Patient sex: M
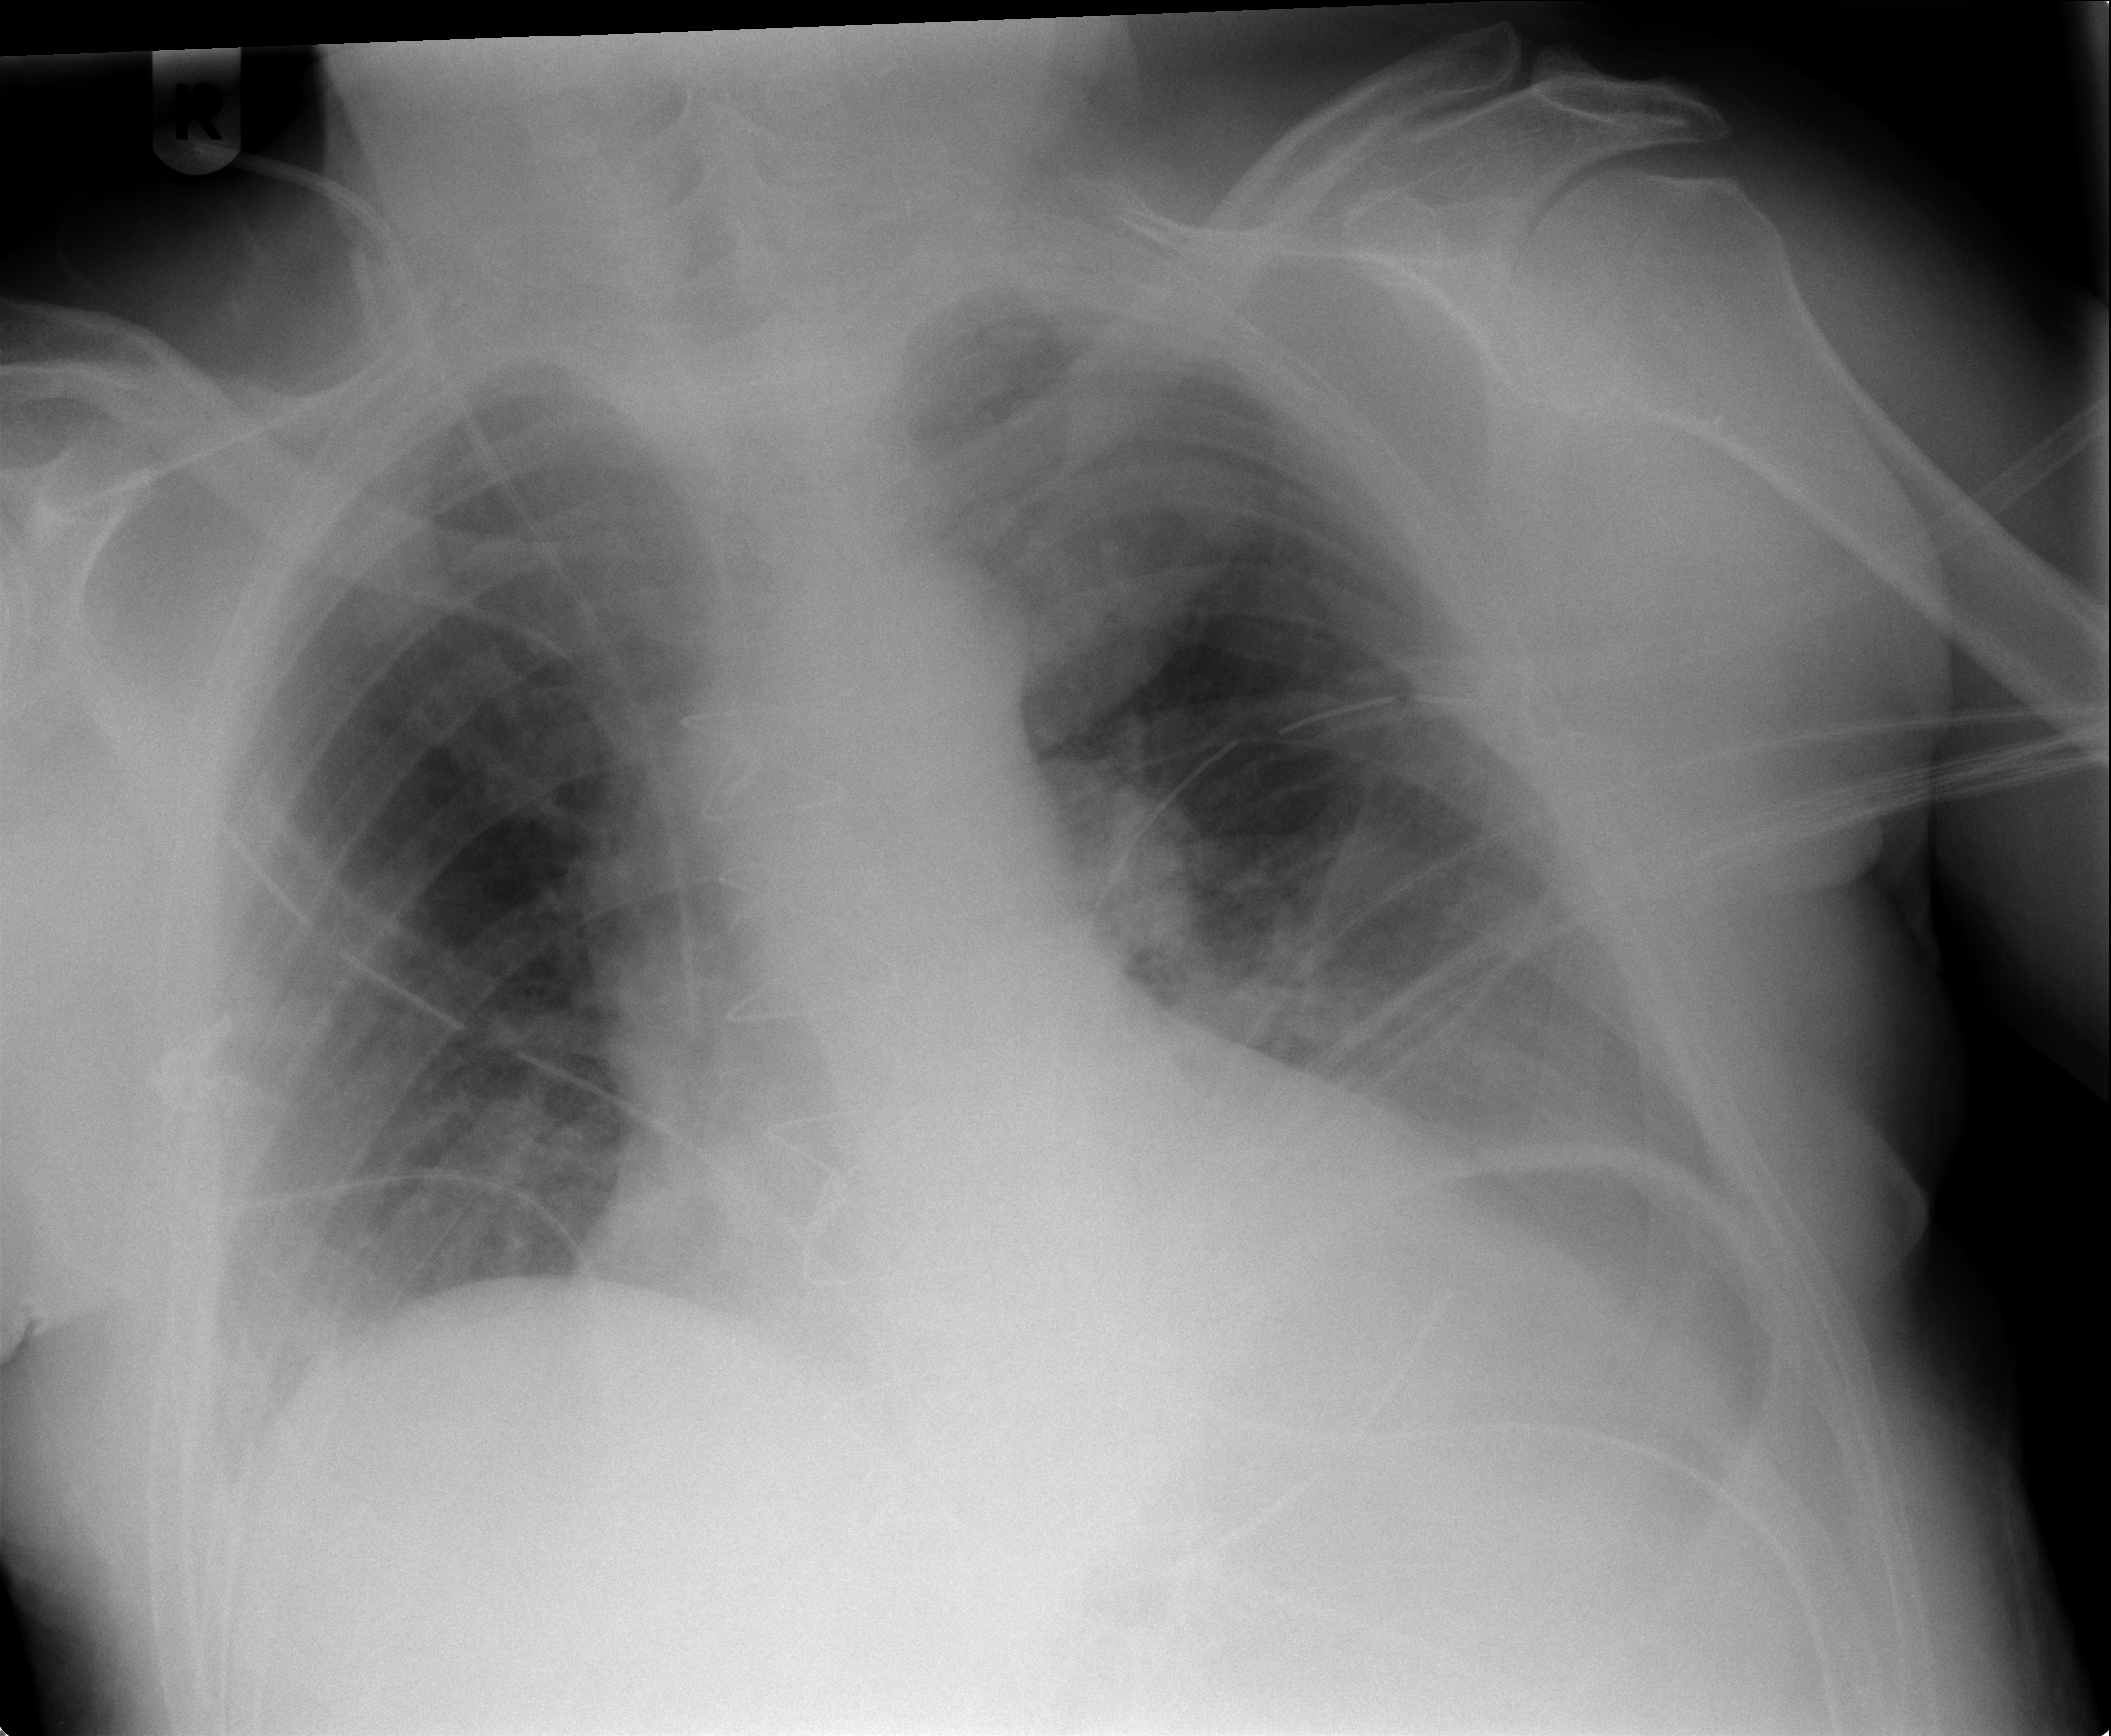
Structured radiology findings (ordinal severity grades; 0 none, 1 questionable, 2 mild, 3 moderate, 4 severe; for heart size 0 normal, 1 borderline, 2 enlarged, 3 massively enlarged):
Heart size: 2
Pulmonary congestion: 2
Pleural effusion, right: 1
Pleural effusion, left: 1
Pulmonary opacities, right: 0
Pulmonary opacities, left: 0
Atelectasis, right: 2
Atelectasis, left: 2